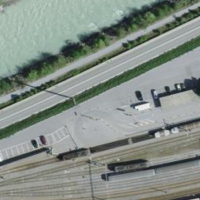
EUNIS habitat code: 57
Species observed at this site:
Pica pica
Motacilla alba
Passer domesticus
Hirundo rustica